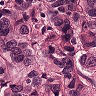
Metastatic tissue present: yes